Question: I upgarded my Xcode to Xcode 6.0.1, now remote notification registration is not happening for iOS 8 device. It is working fine for iOS 7 device.
I have added the code in app delegate as mentioned below:
'''
//-- Set Notification
if ([[[UIDevice currentDevice] systemVersion] floatValue] >= 8.0)
{
UIUserNotificationSettings *settings = [UIUserNotificationSettings settingsForTypes:(UIRemoteNotificationTypeBadge
|UIRemoteNotificationTypeSound|UIRemoteNotificationTypeAlert) categories:nil];
[[UIApplication sharedApplication] registerUserNotificationSettings:settings];
NSLog(@"current notifications : %@", [[UIApplication sharedApplication] currentUserNotificationSettings]);
}
else
{
[[UIApplication sharedApplication] registerForRemoteNotificationTypes:
(UIUserNotificationTypeBadge | UIUserNotificationTypeSound | UIUserNotificationTypeAlert)];
}
'''
Even the current notification is present, and it is not nil.
And yet the below method is not called :
'''
- (void)application:(UIApplication*)application didRegisterForRemoteNotificationsWithDeviceToken:(NSData*)deviceToken
'''
Screenshot below explains that I have enabled certain options in background mode:

And the notification is set in the device settings for my app.
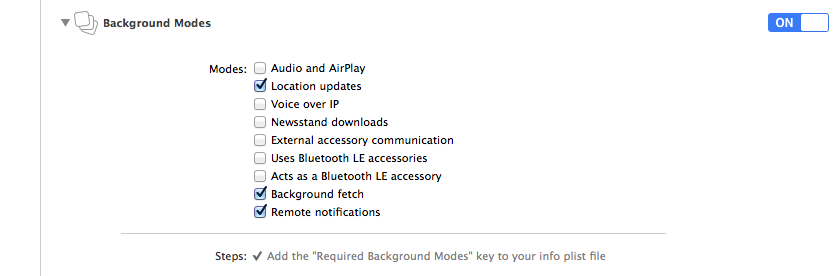
Answer: You need to call
'''
[[UIApplication sharedApplication] registerForRemoteNotifications];
'''
in your iOS8 code path, after registering the user notification settings.